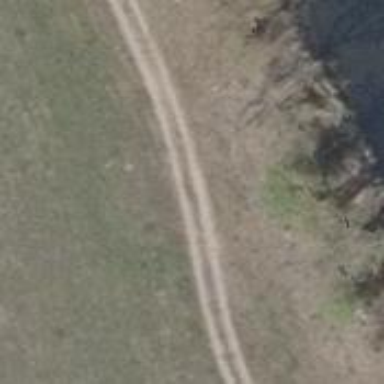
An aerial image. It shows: Dirt track road with grade3 tracktype.